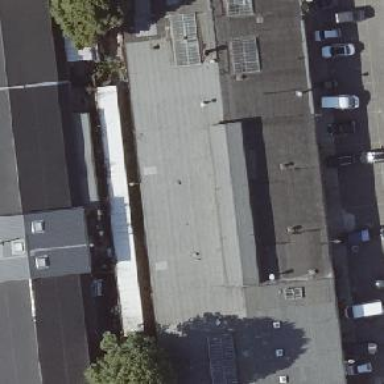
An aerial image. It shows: Car repair shop located in building.